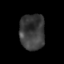
Tissue: skin
Cell type: Epithelial cells
Senescence score: 0.2454
Nuclear area (px): 891
Mean DAPI intensity: 58.516